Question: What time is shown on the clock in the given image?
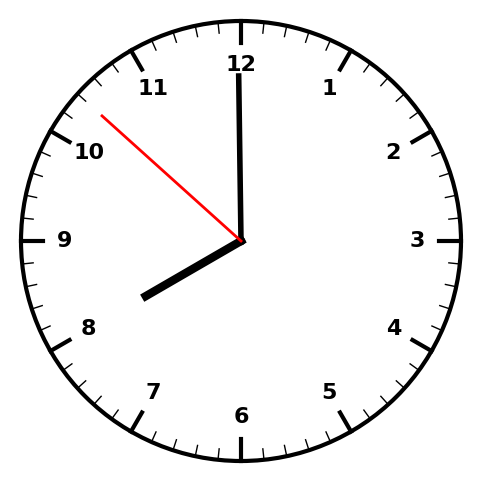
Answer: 07:59:52